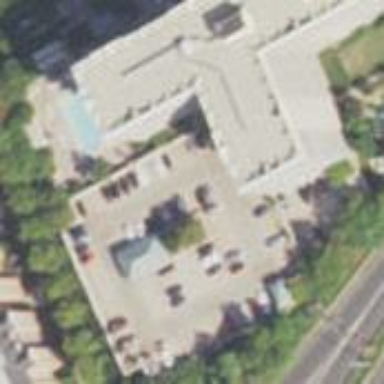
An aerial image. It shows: Multi-storey parking building.